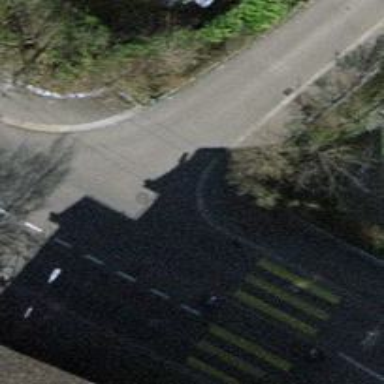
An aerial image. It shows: Asphalt sidewalk along the footway.